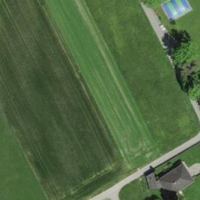
EUNIS habitat code: 25
Species observed at this site:
Centaurea scabiosa